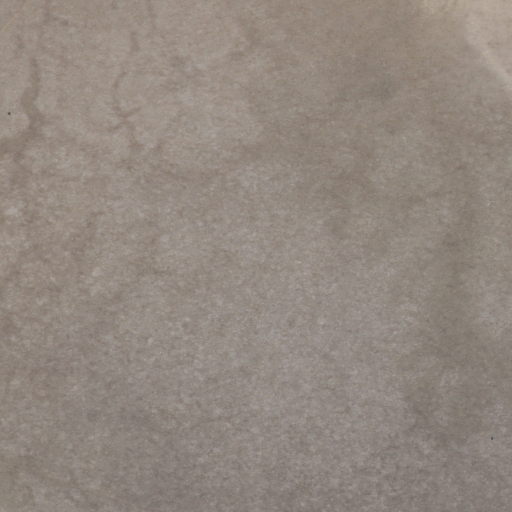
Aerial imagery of plain(s) in Idaho named Mud Flat containing shrub and grassland